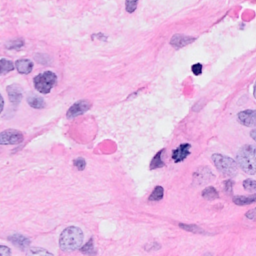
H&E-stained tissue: Breast